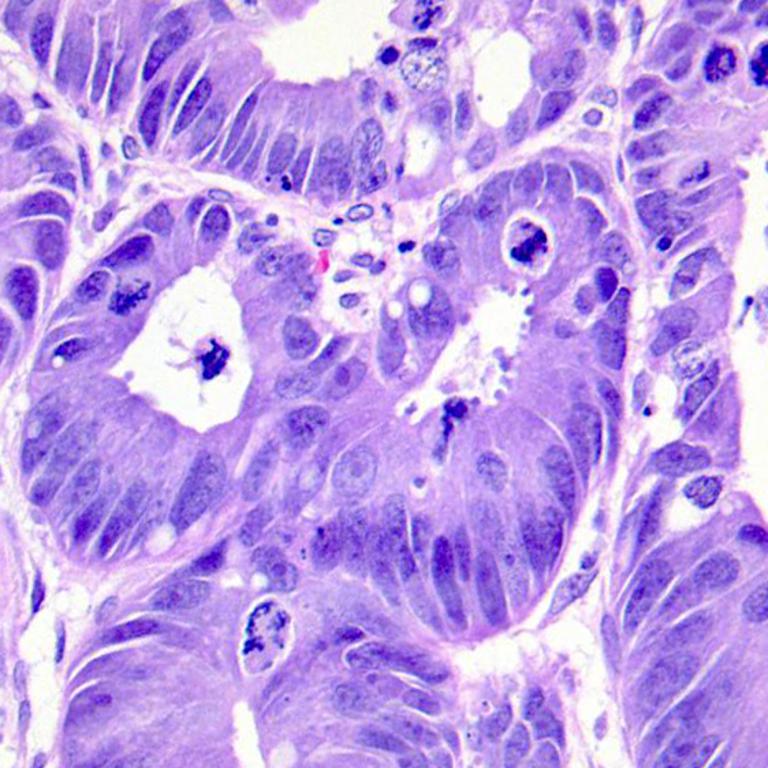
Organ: colon
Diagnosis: adenocarcinomas